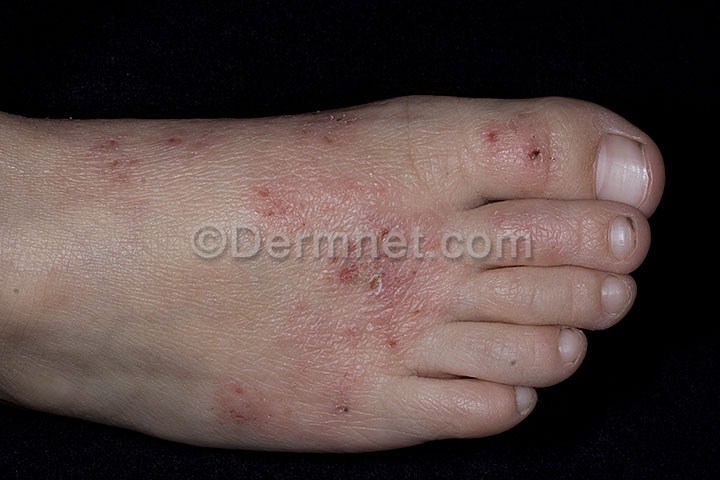
Disease: Atopic Dermatitis Photos